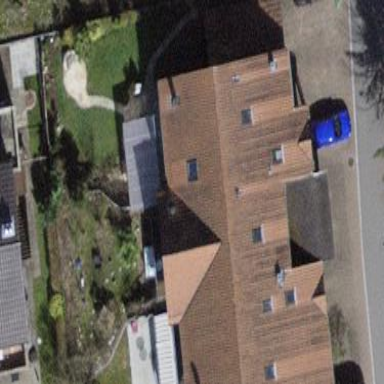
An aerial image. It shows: Building with tile roof.